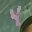
Label: 4